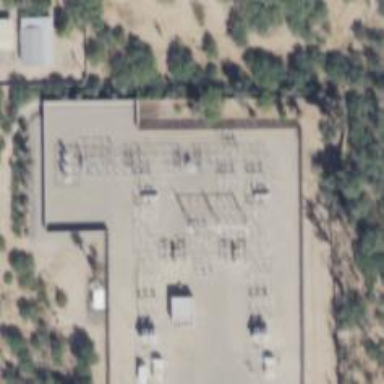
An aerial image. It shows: Switch used for power control.